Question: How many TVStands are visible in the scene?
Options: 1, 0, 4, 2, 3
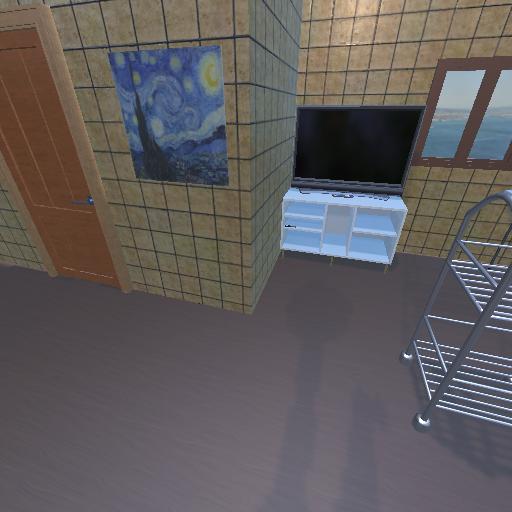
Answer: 1